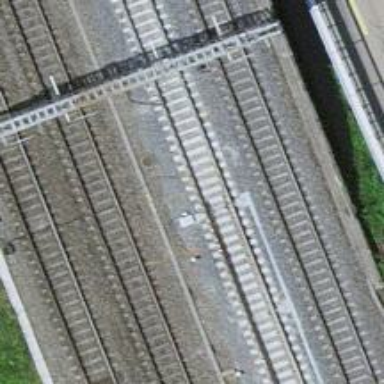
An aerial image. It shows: Railway switch.